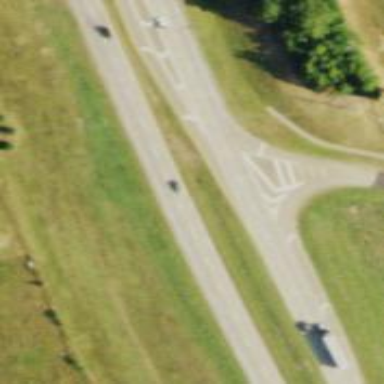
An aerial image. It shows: Trunk highway.